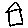
Label: house